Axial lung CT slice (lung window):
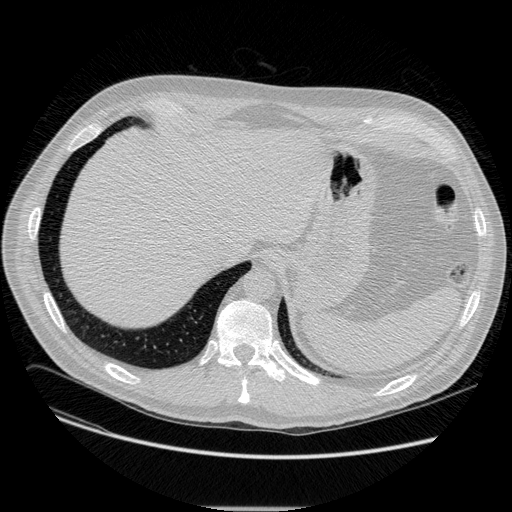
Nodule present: no